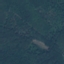
Land use / land cover class: Forest